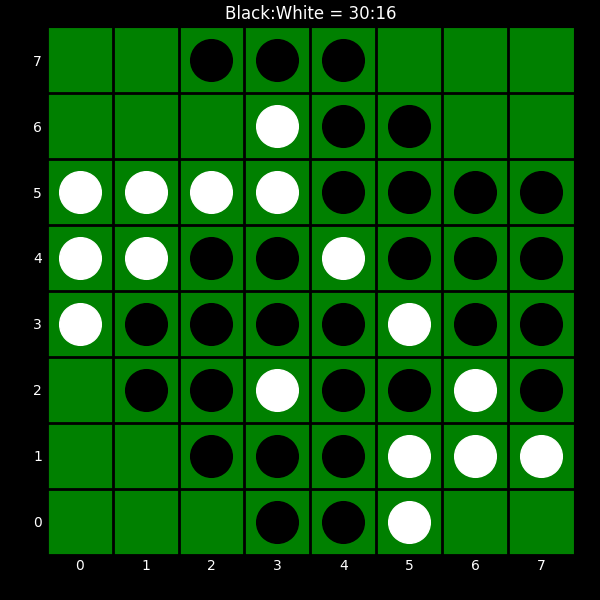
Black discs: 30
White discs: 16